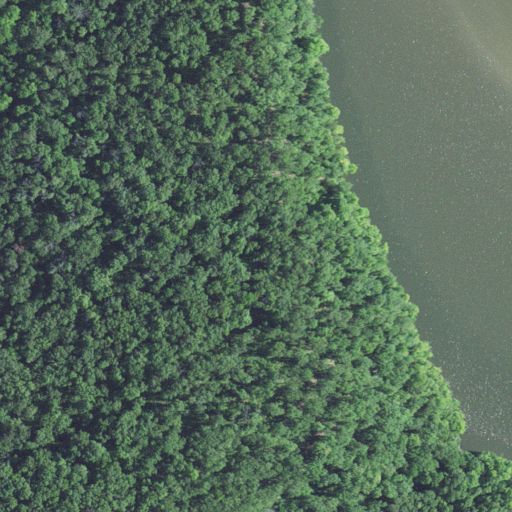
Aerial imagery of gap in Missouri named Low Gap containing deciduous forest, open water, and grassland